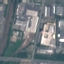
Land use / land cover class: Industrial